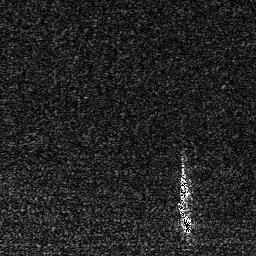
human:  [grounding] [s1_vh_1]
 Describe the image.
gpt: In the satellite image, there is  <ref>1 small ship </ref> <box>[[69, 81, 74, 90, 0]]</box> located at bottom right.